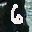
Label: 6